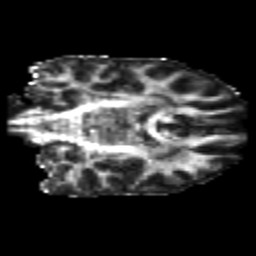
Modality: FA
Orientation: coronal
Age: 24
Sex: male
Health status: healthy
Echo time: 0.074 s